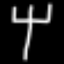
Label: fork